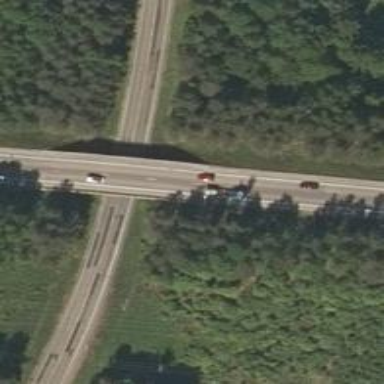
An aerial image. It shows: Asphalt surface on bridge.